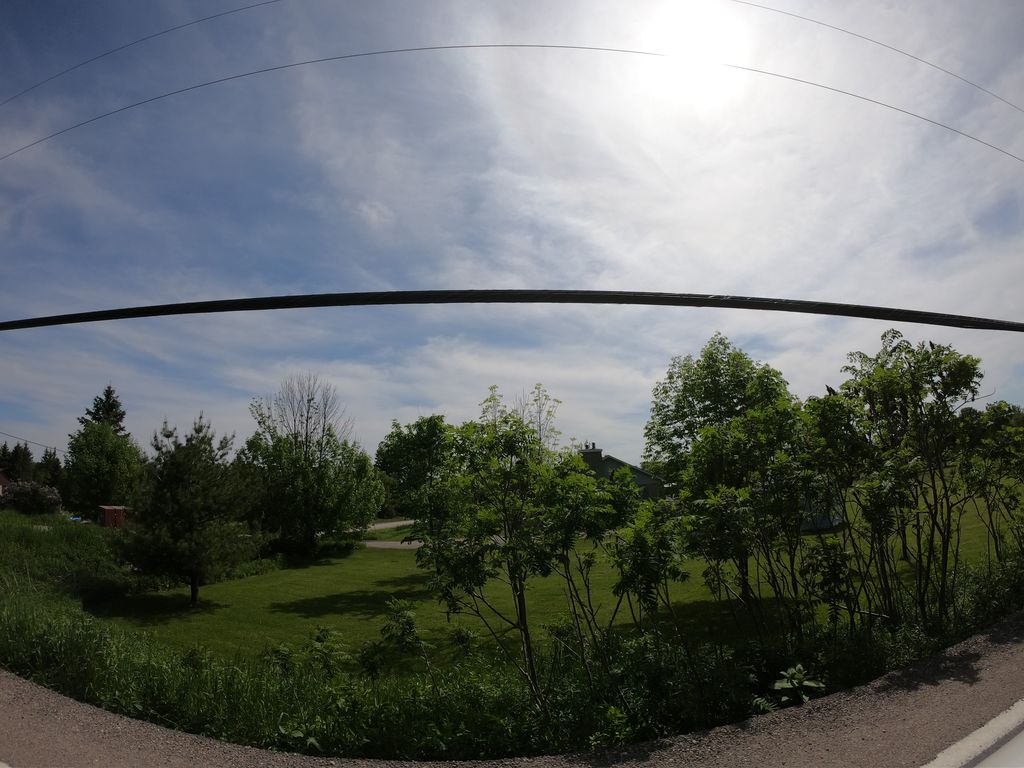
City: ottawa-gatineau